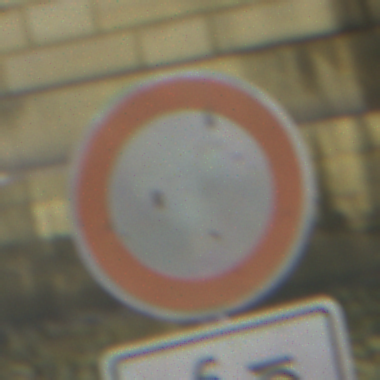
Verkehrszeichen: VerbotFahrzeugeAllerArt
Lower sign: EinspurigeFahrzeugeFrei2
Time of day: Midday
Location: Outdoor (Urban)
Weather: Clear
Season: NotSpecified
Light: Natural